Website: walmart
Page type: payment
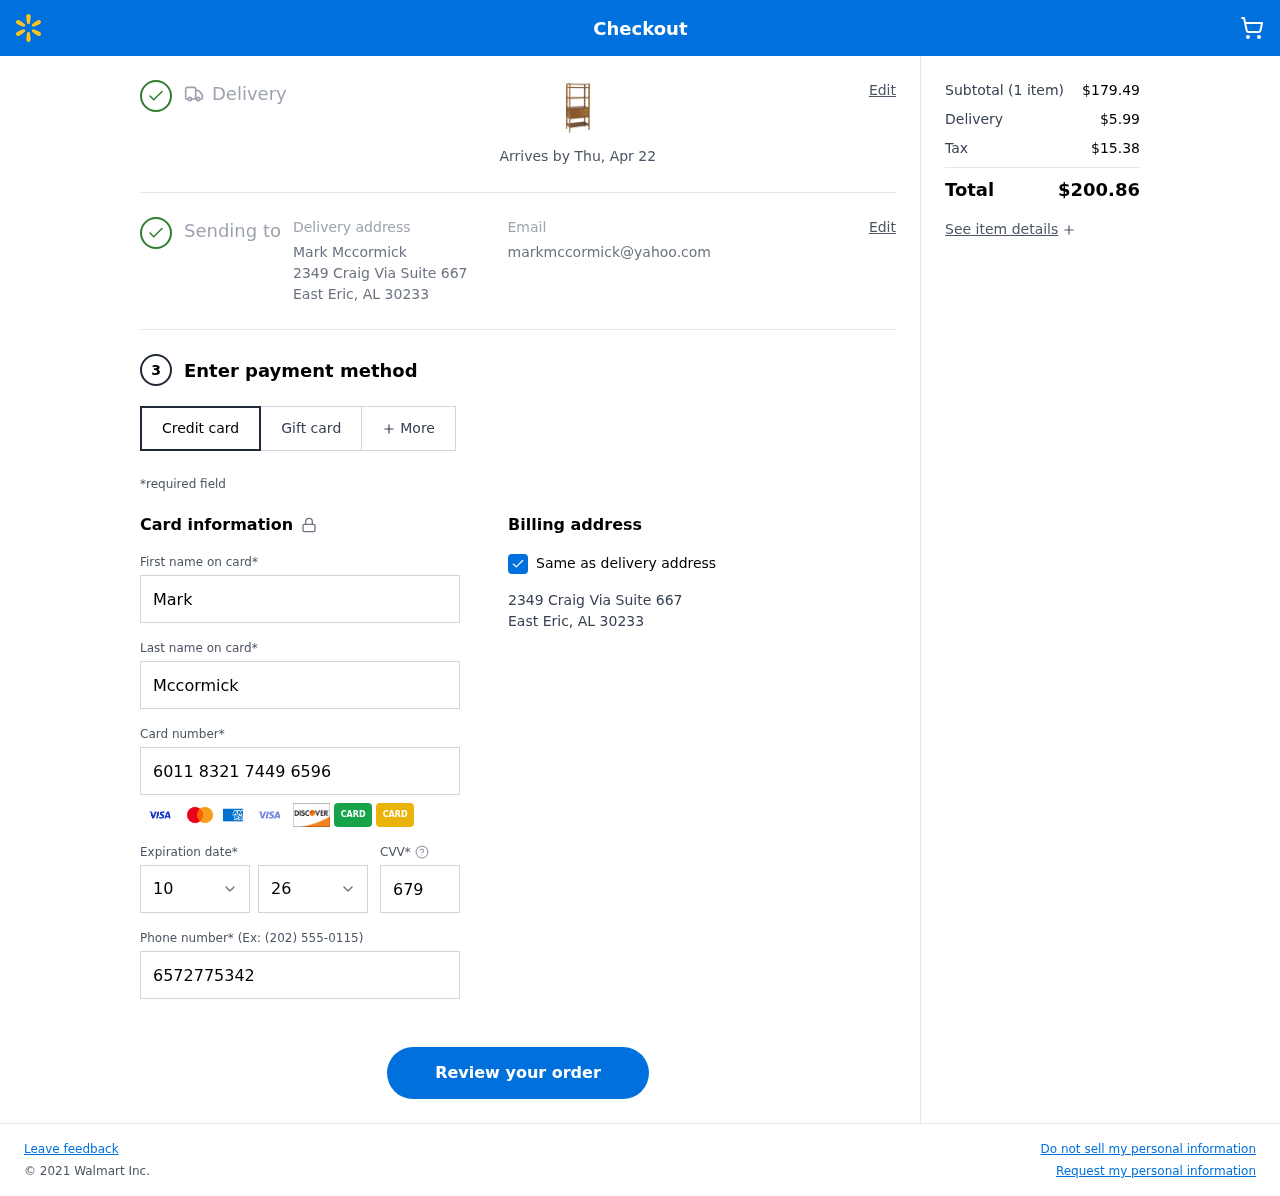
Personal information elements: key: PII_CARD_CVV
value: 679
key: PII_CARD_EXPIRY_MONTH
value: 10
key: PII_CARD_EXPIRY_YEAR
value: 26
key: PII_CARD_NUMBER
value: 6011 8321 7449 6596
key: PII_CITY
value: East Eric
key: PII_EMAIL
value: markmccormick@yahoo.com
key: PII_FIRSTNAME
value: Mark
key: PII_FULLNAME
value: Mark Mccormick
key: PII_LASTNAME
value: Mccormick
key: PII_PHONE
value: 6572775342
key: PII_POSTCODE
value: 30233
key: PII_STATE_ABBR
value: AL
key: PII_STREET
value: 2349 Craig Via Suite 667
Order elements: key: ORDER_DELIVERY_DATE
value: Arrives by Thu, Apr 22
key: ORDER_NUM_ITEMS
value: (1 item)
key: ORDER_SUBTOTAL
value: $179.49
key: ORDER_SHIPPING_COST
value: $5.99
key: ORDER_TAX
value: $15.38
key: ORDER_TOTAL
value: $200.86